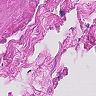
Metastatic tissue present: no